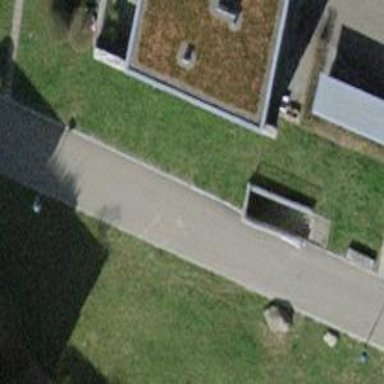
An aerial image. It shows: Gate.